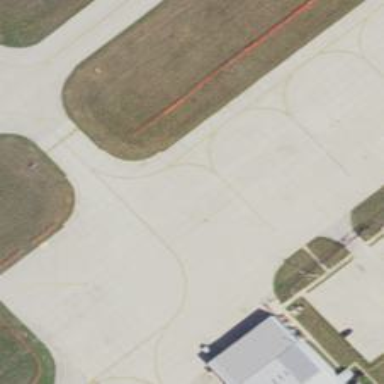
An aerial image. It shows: View of taxiway at the airport.